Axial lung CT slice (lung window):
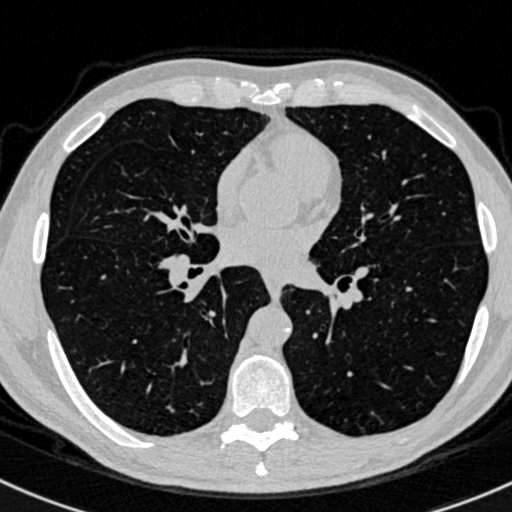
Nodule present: no